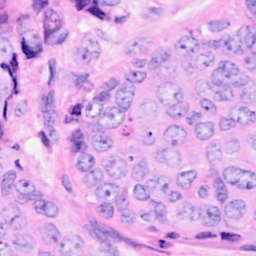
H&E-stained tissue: Breast